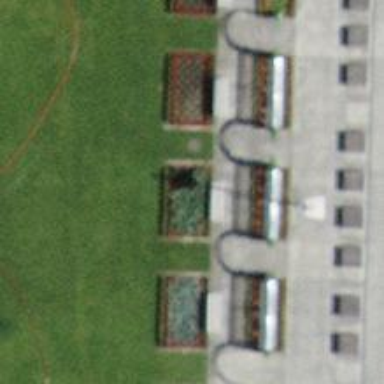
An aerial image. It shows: Bench.